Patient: sex M, age 38
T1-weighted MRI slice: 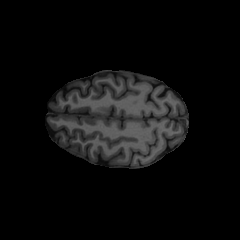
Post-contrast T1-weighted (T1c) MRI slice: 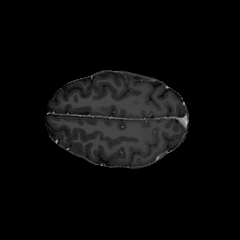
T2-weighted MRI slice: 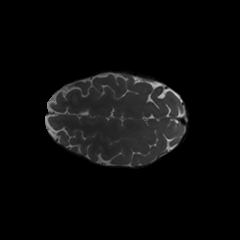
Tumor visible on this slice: no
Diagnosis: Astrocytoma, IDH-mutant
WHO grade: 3